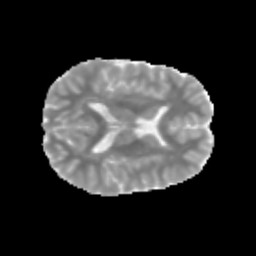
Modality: MD
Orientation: axial
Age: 12
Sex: male
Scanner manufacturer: siemens
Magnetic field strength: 3 T
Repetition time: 3.8 s
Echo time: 0.07 s